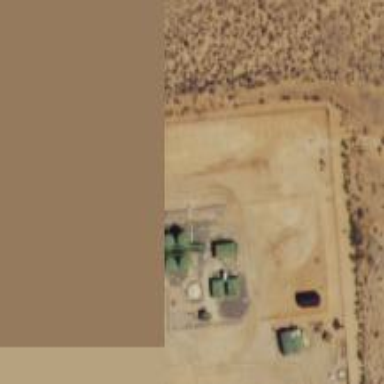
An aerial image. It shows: Storage tank that is man-made.